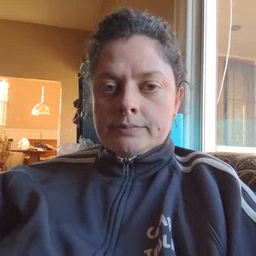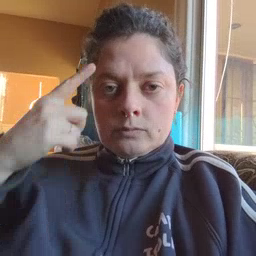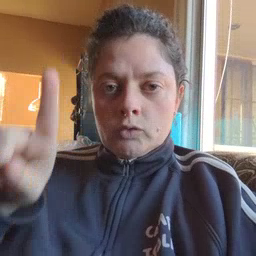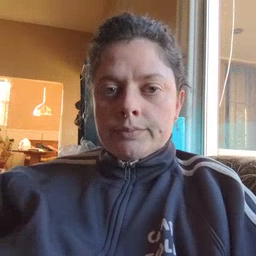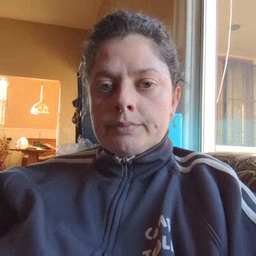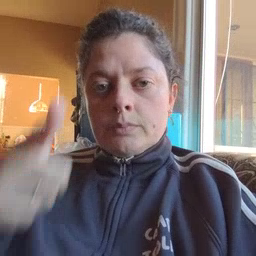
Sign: for